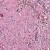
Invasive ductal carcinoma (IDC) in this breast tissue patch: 0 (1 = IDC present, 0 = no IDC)